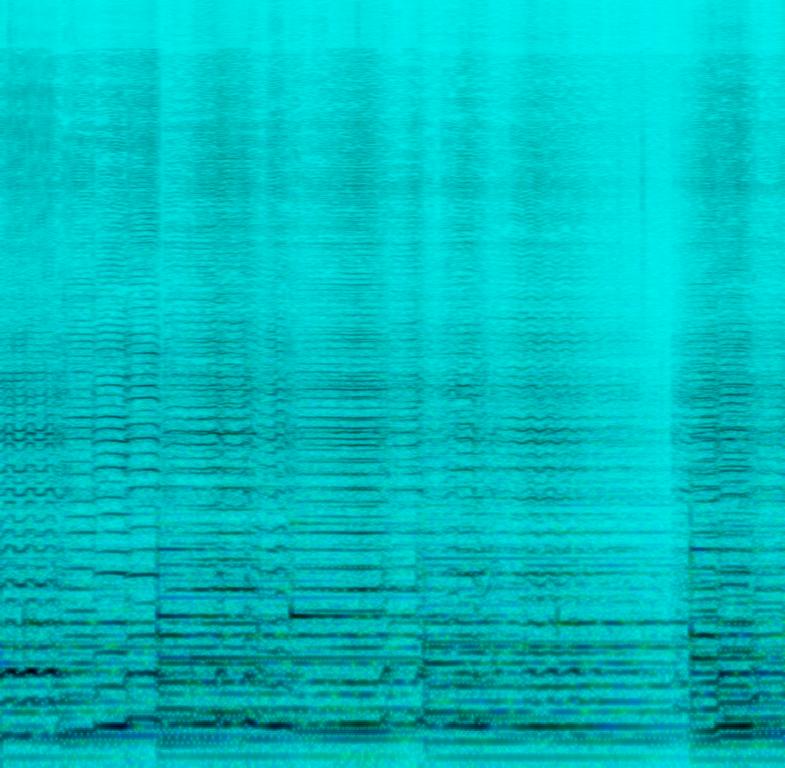
This is an instrumental music piece that was made for a soap opera soundtrack. The piano and the strings are playing gently in a melancholic manner. The atmosphere of the piece is emotional. This piece could be used in the soundtrack of a drama movie during scenes of hopelessness or heartbreak.